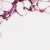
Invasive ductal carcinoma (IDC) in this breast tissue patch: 0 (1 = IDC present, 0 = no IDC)